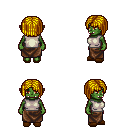
a pixel art fantasy rpg character, female body template, orc, green skin, white sleeveless shirt, robe skirt, blonde pageboy hairstyle, brown slippers, four views (front, back, left, right), 2x2 character sprite sheet, small pixel art, hard edges, no anti-aliasing